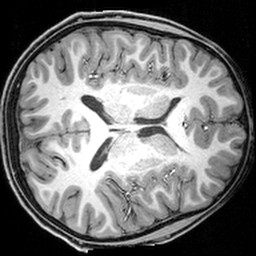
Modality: T1w
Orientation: axial
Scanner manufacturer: siemens
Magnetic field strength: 3 T
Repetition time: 1.9 s
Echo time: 0.00397 s